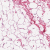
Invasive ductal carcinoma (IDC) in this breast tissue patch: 0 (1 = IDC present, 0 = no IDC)